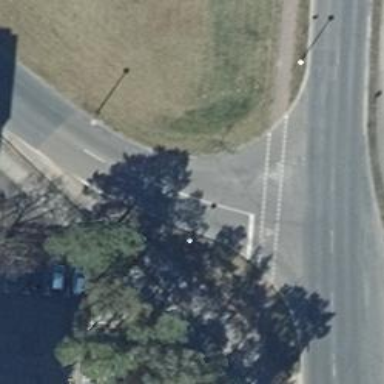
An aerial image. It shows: Road with "give way" sign.